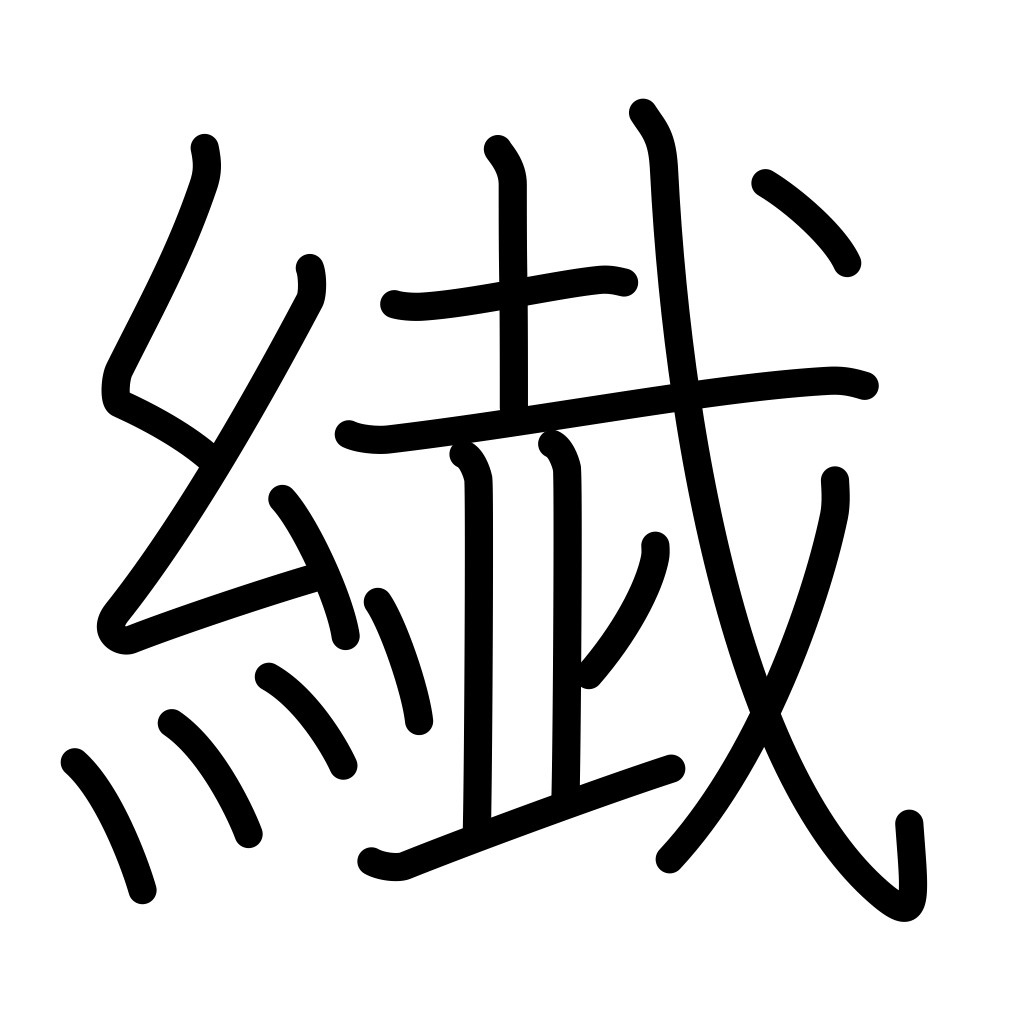
Meaning: slender, fine, thin kimono